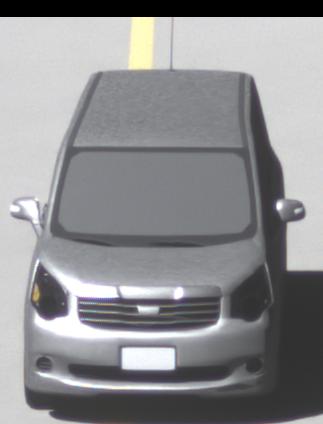
Make: Toyota
Model: Noah
Detailed model: Voxy R70G
Model produced from: 2007
Model produced until: 2013
Doors: 5
Color: white
Road condition: dry road
Daytime: midday
Contrast: high contrast